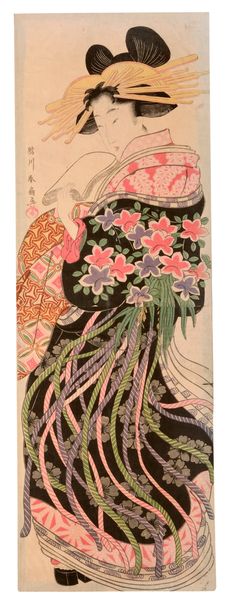
Künstler: Katsukawa Shunsen
Standort: Hamburg
Institution: Museum für Kunst und Gewerbe Hamburg
Schlagwörter: blume, blumen, frau, kleid, schmuck, dame, tuch, beige, fächer, haarschmuck, kleidung, haare, holzschnitt, japan, kaiser, buch, asien, druckgraphik, druckgrafik, china, königin, zeit, farbholzschnitt, kaiserin, schmalseiten, geklebt, kimono, kurtisane, edo, reproduktionen, druckerzeugnisse, ukiyo, hetäre, prägedruck, reliefdruck